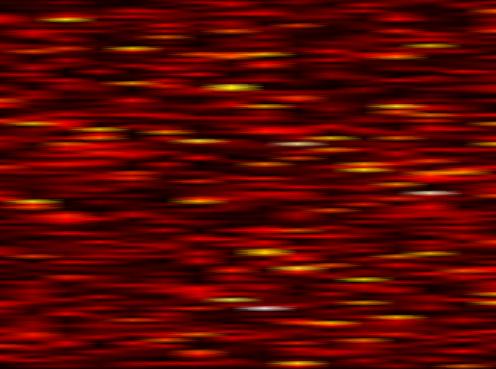
Label: WOLA